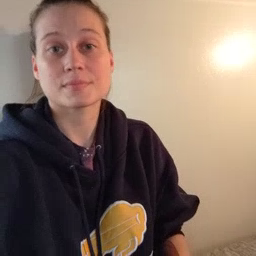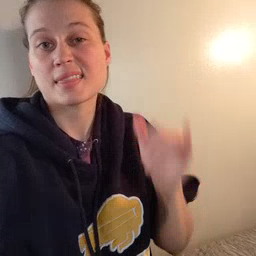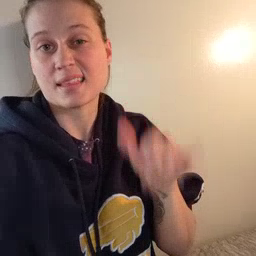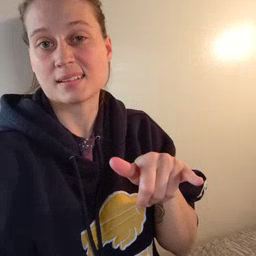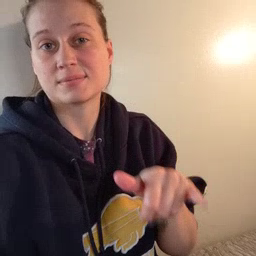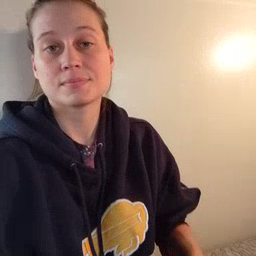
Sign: that